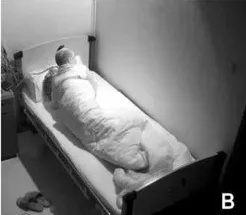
Complex behaviors were detected during N3 sleep through video. The specific movements are as follows: he suddenly sat up from N3 sleep stage with eyes opened widely, shouted, and aimlessly moved his limbs. (A-F) Indicates the order in which abnormal actions occur.
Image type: medical_photograph (skin_photograph)